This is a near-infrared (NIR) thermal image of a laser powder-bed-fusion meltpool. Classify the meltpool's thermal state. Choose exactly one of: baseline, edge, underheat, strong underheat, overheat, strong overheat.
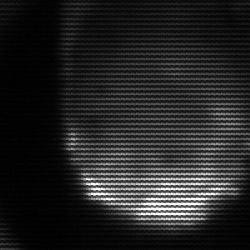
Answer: edge